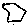
Label: hexagon